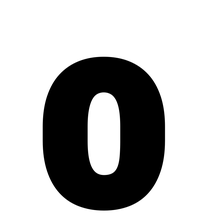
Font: Roboto_Condensed_Black